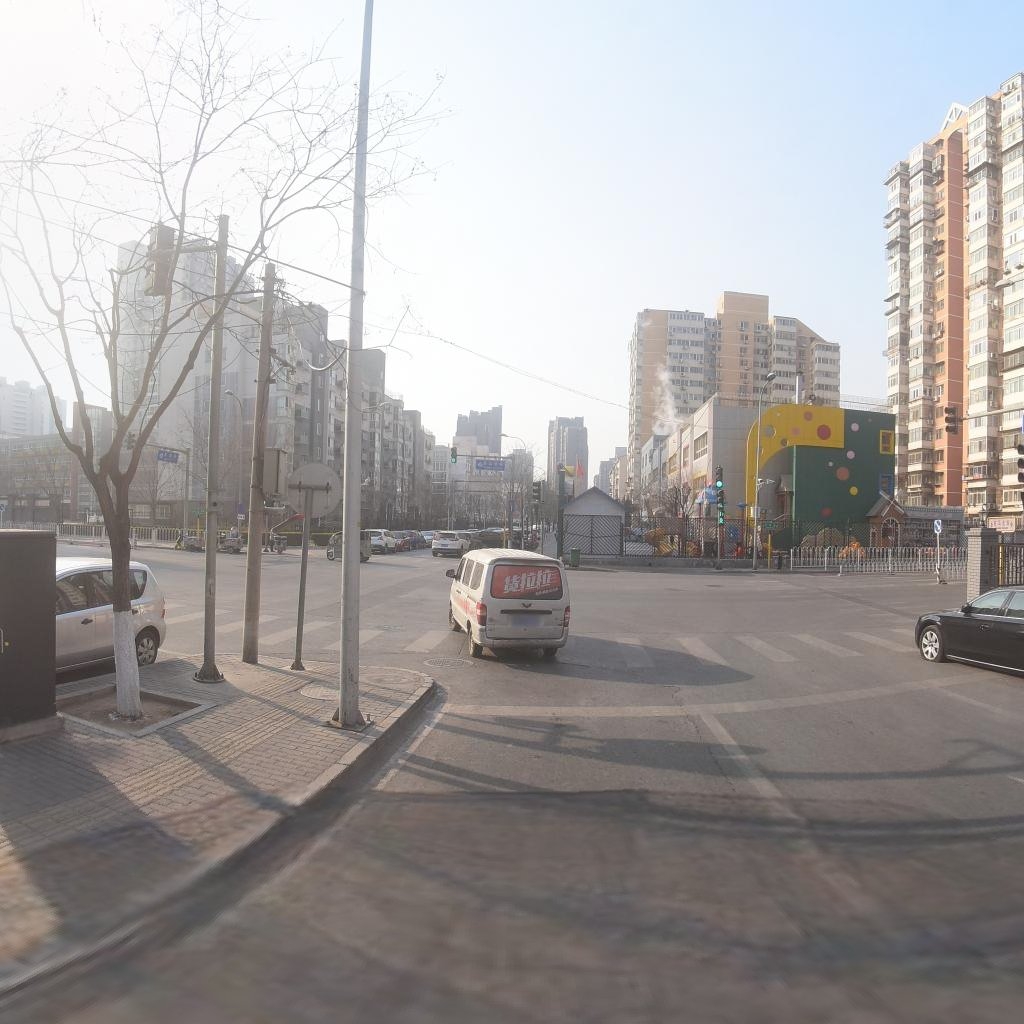
Region: Xicheng
Road damage annotations: manhole cover, longitudinal crack, manhole cover